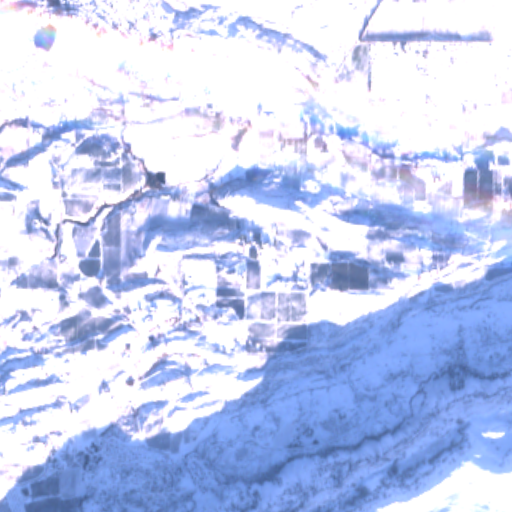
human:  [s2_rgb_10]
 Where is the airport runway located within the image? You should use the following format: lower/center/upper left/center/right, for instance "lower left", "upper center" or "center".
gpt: The airport runway is located in the center right of the image.
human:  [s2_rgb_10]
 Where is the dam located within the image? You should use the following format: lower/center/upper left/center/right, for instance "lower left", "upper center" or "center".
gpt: The dam is located in the upper center of the image.
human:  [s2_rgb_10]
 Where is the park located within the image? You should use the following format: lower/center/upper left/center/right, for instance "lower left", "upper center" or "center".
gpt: The park is located in the upper left of the image.
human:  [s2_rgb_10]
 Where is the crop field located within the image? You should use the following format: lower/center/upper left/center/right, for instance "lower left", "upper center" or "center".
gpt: There is no crop field in the image.